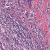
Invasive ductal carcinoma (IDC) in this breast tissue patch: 1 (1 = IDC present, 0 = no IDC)